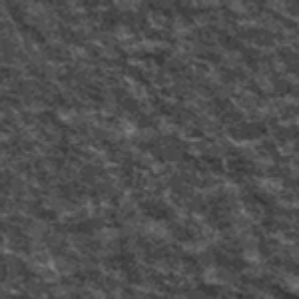
Label: frost